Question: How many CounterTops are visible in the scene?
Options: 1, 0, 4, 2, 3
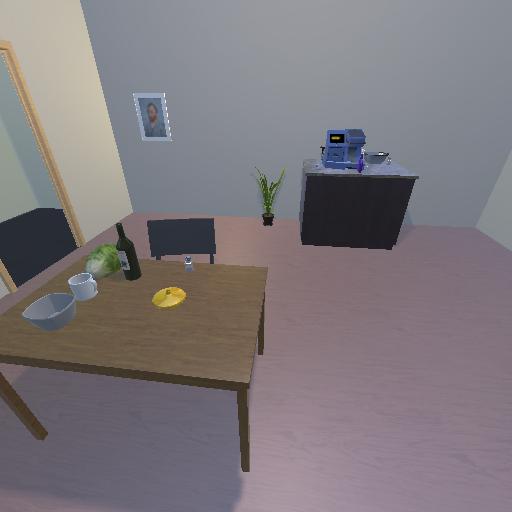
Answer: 1